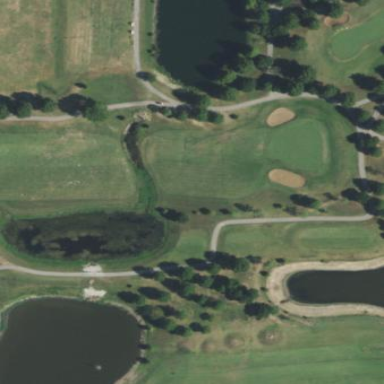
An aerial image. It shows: Scenic view of water hazard on golf course. The natural water feature adds beauty to the landscape.